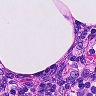
Metastatic tissue present: no